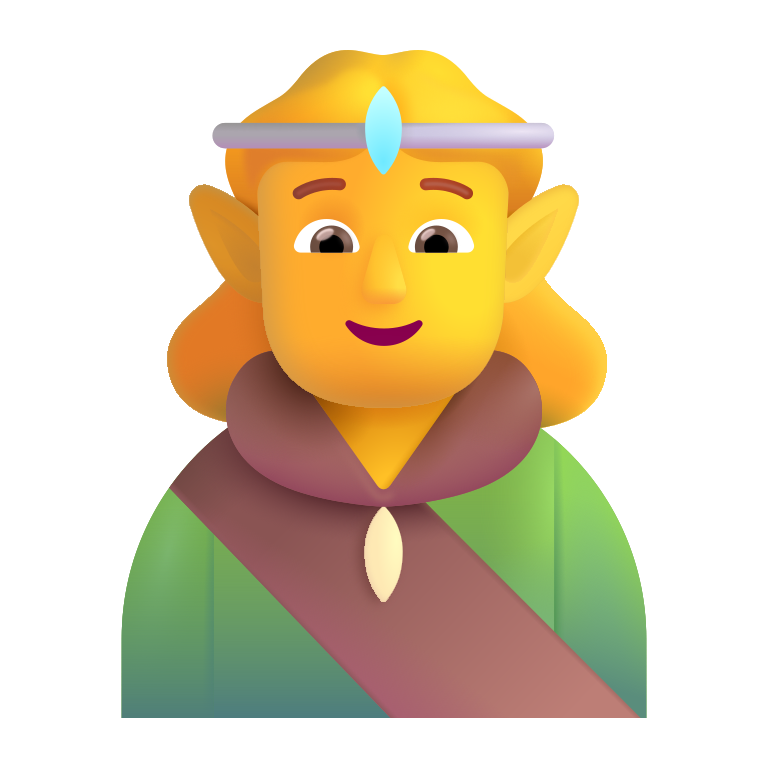
person elf color default